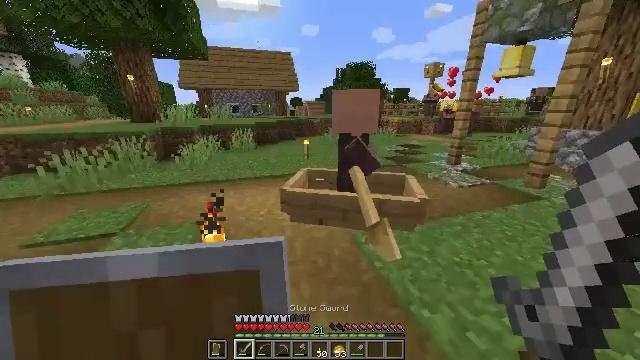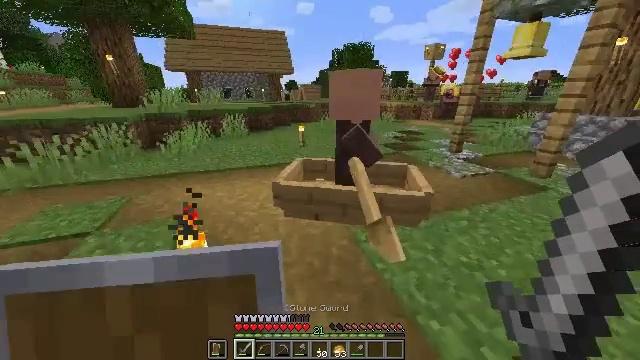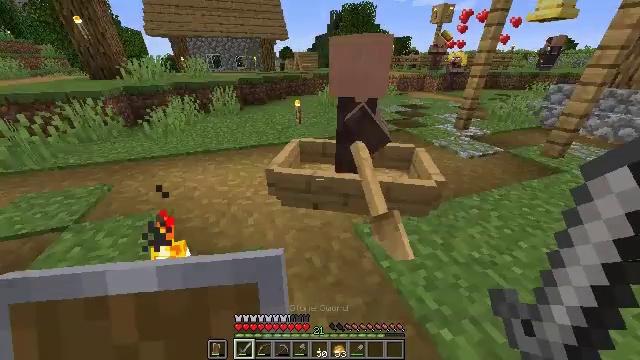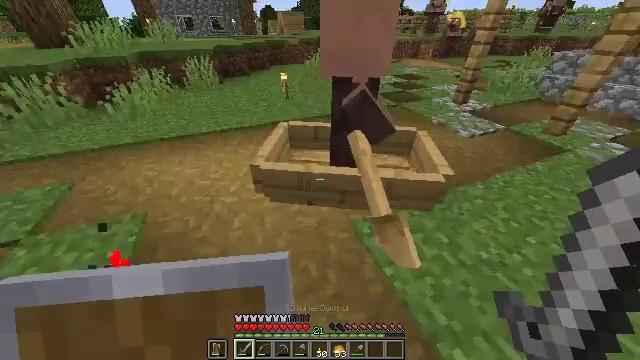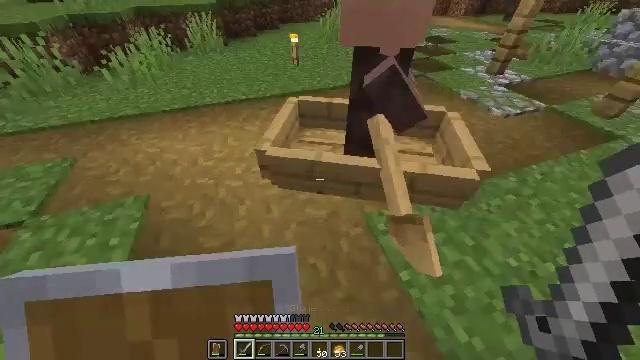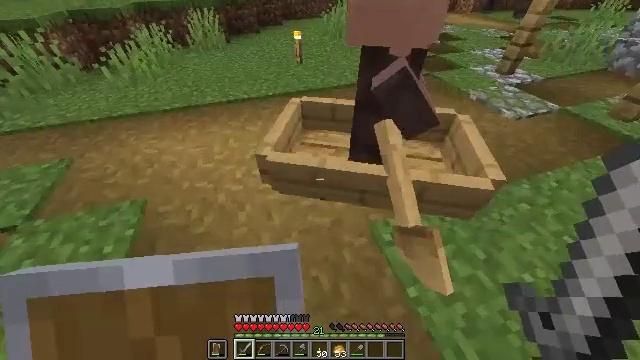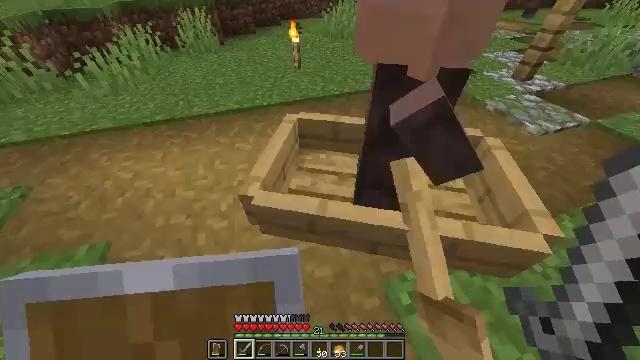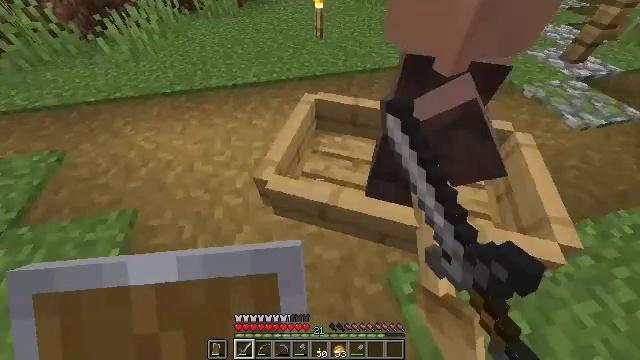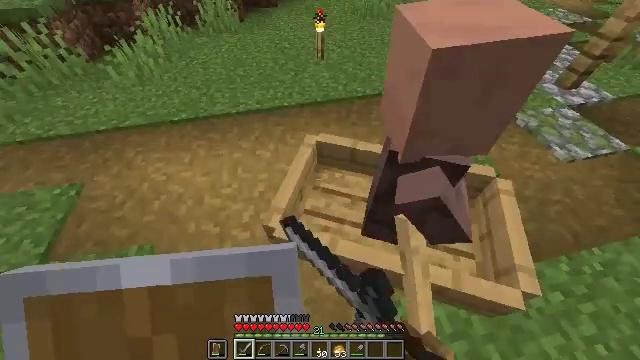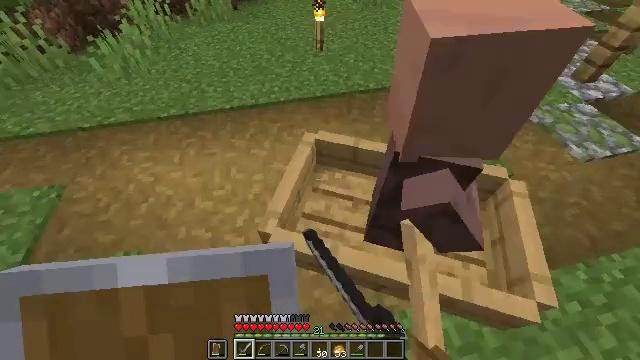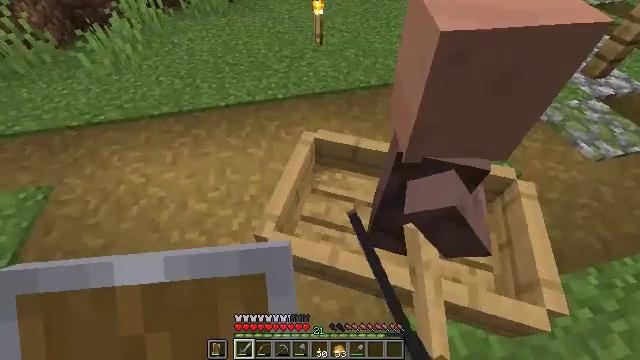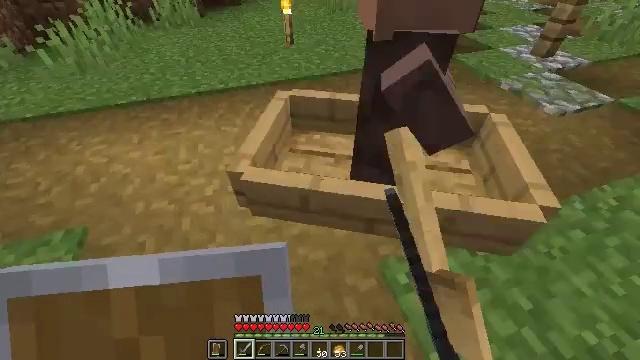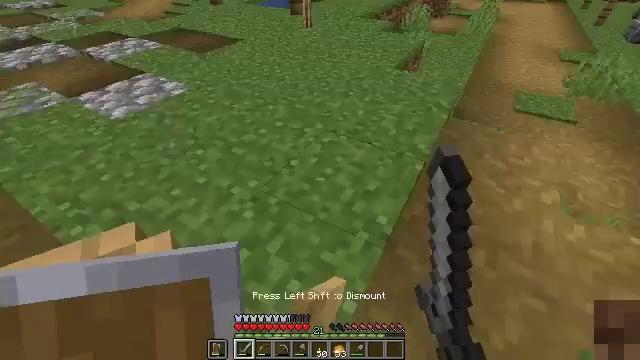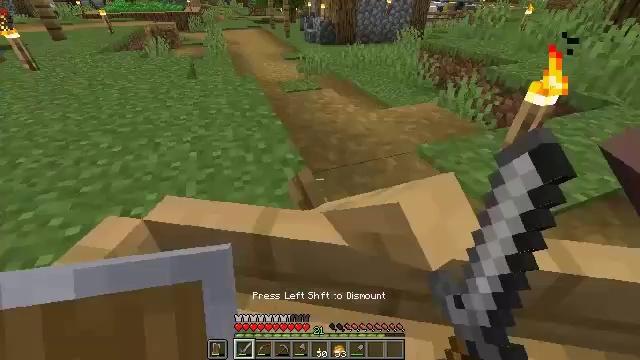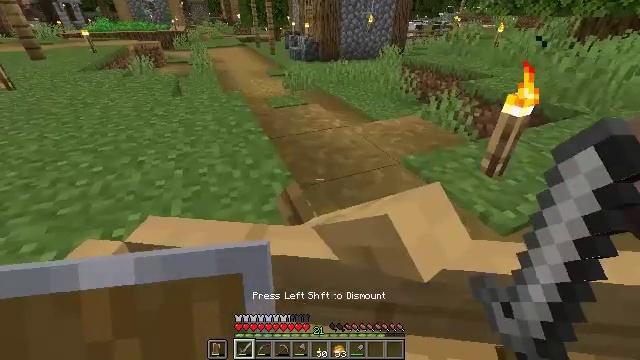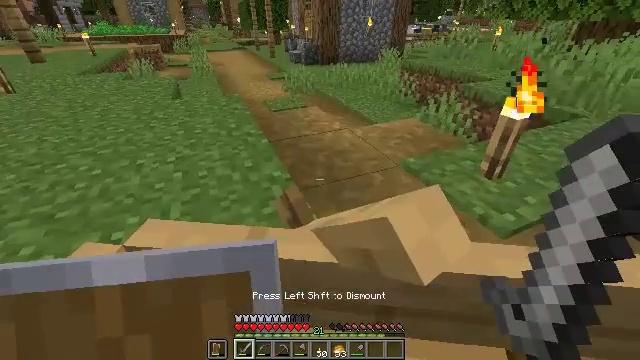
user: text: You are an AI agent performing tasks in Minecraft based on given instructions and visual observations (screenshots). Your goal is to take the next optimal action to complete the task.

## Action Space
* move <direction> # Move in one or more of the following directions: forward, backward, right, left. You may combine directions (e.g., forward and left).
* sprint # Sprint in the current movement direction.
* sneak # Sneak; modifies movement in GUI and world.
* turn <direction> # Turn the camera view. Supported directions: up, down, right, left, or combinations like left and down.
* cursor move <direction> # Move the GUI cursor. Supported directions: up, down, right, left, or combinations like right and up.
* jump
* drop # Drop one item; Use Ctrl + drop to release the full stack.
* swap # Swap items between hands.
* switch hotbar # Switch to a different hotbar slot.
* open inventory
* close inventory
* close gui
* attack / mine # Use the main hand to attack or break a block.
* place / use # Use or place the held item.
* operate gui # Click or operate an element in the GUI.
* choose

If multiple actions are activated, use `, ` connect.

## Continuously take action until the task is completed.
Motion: motion action
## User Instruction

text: Remove the torch from its spot.
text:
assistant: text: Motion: move forward, turn right and down
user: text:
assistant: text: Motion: move forward, turn down
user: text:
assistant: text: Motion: move forward, turn right and down
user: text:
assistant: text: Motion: move forward, turn left and down
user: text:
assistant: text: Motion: move forward
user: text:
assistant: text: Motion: move forward, use / place
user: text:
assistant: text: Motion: turn left and down, use / place
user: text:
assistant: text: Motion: no_op
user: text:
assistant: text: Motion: no_op
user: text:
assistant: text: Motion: no_op
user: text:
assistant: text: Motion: no_op
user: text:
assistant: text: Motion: turn right and up
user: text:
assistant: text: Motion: turn right and up
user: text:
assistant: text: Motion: turn right and up
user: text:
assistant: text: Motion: no_op
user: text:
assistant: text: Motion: turn right
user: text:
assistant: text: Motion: move right, turn right
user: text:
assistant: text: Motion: move right, turn left and down
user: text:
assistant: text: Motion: move right, turn left and down
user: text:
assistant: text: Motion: move right, turn left and down
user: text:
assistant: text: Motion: move right
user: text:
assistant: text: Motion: move right
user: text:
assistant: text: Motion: move right
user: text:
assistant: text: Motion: move right
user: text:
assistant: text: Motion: move right
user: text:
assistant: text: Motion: move right
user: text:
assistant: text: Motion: move right
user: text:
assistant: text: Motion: move right
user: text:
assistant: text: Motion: move right
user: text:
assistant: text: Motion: move right